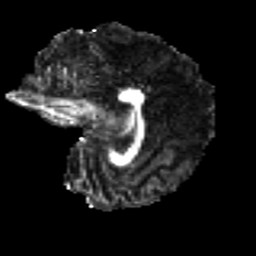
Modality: FA
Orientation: sagittal
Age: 28
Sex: female
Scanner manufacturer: ge
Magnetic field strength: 3 T
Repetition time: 7.8 s
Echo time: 0.0606 s